Question:
I want to get Category name in the category column using the logic that I have incorporated in the code below. However, it breaks and produces an error. Rating variable is an integer.
'''
if (nps$Rating <= 6) {
nps$npsCAT <- "Detractor"
} else if (nps$Rating > 6 & nps$Rating < 9) {
nps$npsCAT <- "Passive"
} else {
nps$npsCAT <- "Promoter"
}
'''
> Warning message:
In if (nps$Rating <= 6) { :
the condition has length > 1 and only the first element will be used'
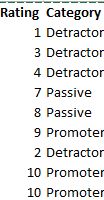
Answer: You can use 'cut' for multiple categories
'''
nps$Category <- with(nps, cut(Rating, breaks=c(-Inf,6,8,Inf),
labels=c('Detractor', 'Passive', 'Promoter')))
nps
Rating Category
1 1 Detractor
2 3 Detractor
3 4 Detractor
4 7 Passive
5 8 Passive
6 9 Promoter
7 2 Detractor
8 10 Promoter
9 10 Promoter
'''